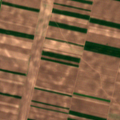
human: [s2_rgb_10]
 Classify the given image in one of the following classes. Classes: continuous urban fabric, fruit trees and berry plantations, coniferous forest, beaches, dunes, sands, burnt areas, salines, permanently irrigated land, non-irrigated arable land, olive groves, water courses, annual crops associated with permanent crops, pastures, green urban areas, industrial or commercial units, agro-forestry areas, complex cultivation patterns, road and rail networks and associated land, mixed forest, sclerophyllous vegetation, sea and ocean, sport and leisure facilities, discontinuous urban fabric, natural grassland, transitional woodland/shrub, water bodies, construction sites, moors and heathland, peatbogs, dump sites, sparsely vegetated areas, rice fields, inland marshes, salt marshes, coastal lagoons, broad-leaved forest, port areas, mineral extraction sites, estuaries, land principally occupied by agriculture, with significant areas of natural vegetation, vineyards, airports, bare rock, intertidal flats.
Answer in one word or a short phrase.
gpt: non-irrigated arable land, complex cultivation patterns